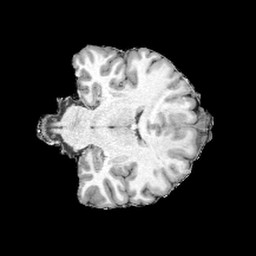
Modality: UNIT1
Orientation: coronal